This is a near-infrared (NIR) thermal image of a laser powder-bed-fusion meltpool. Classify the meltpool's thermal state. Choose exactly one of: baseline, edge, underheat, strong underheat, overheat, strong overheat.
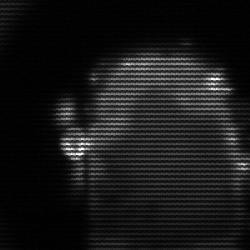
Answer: baseline